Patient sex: M
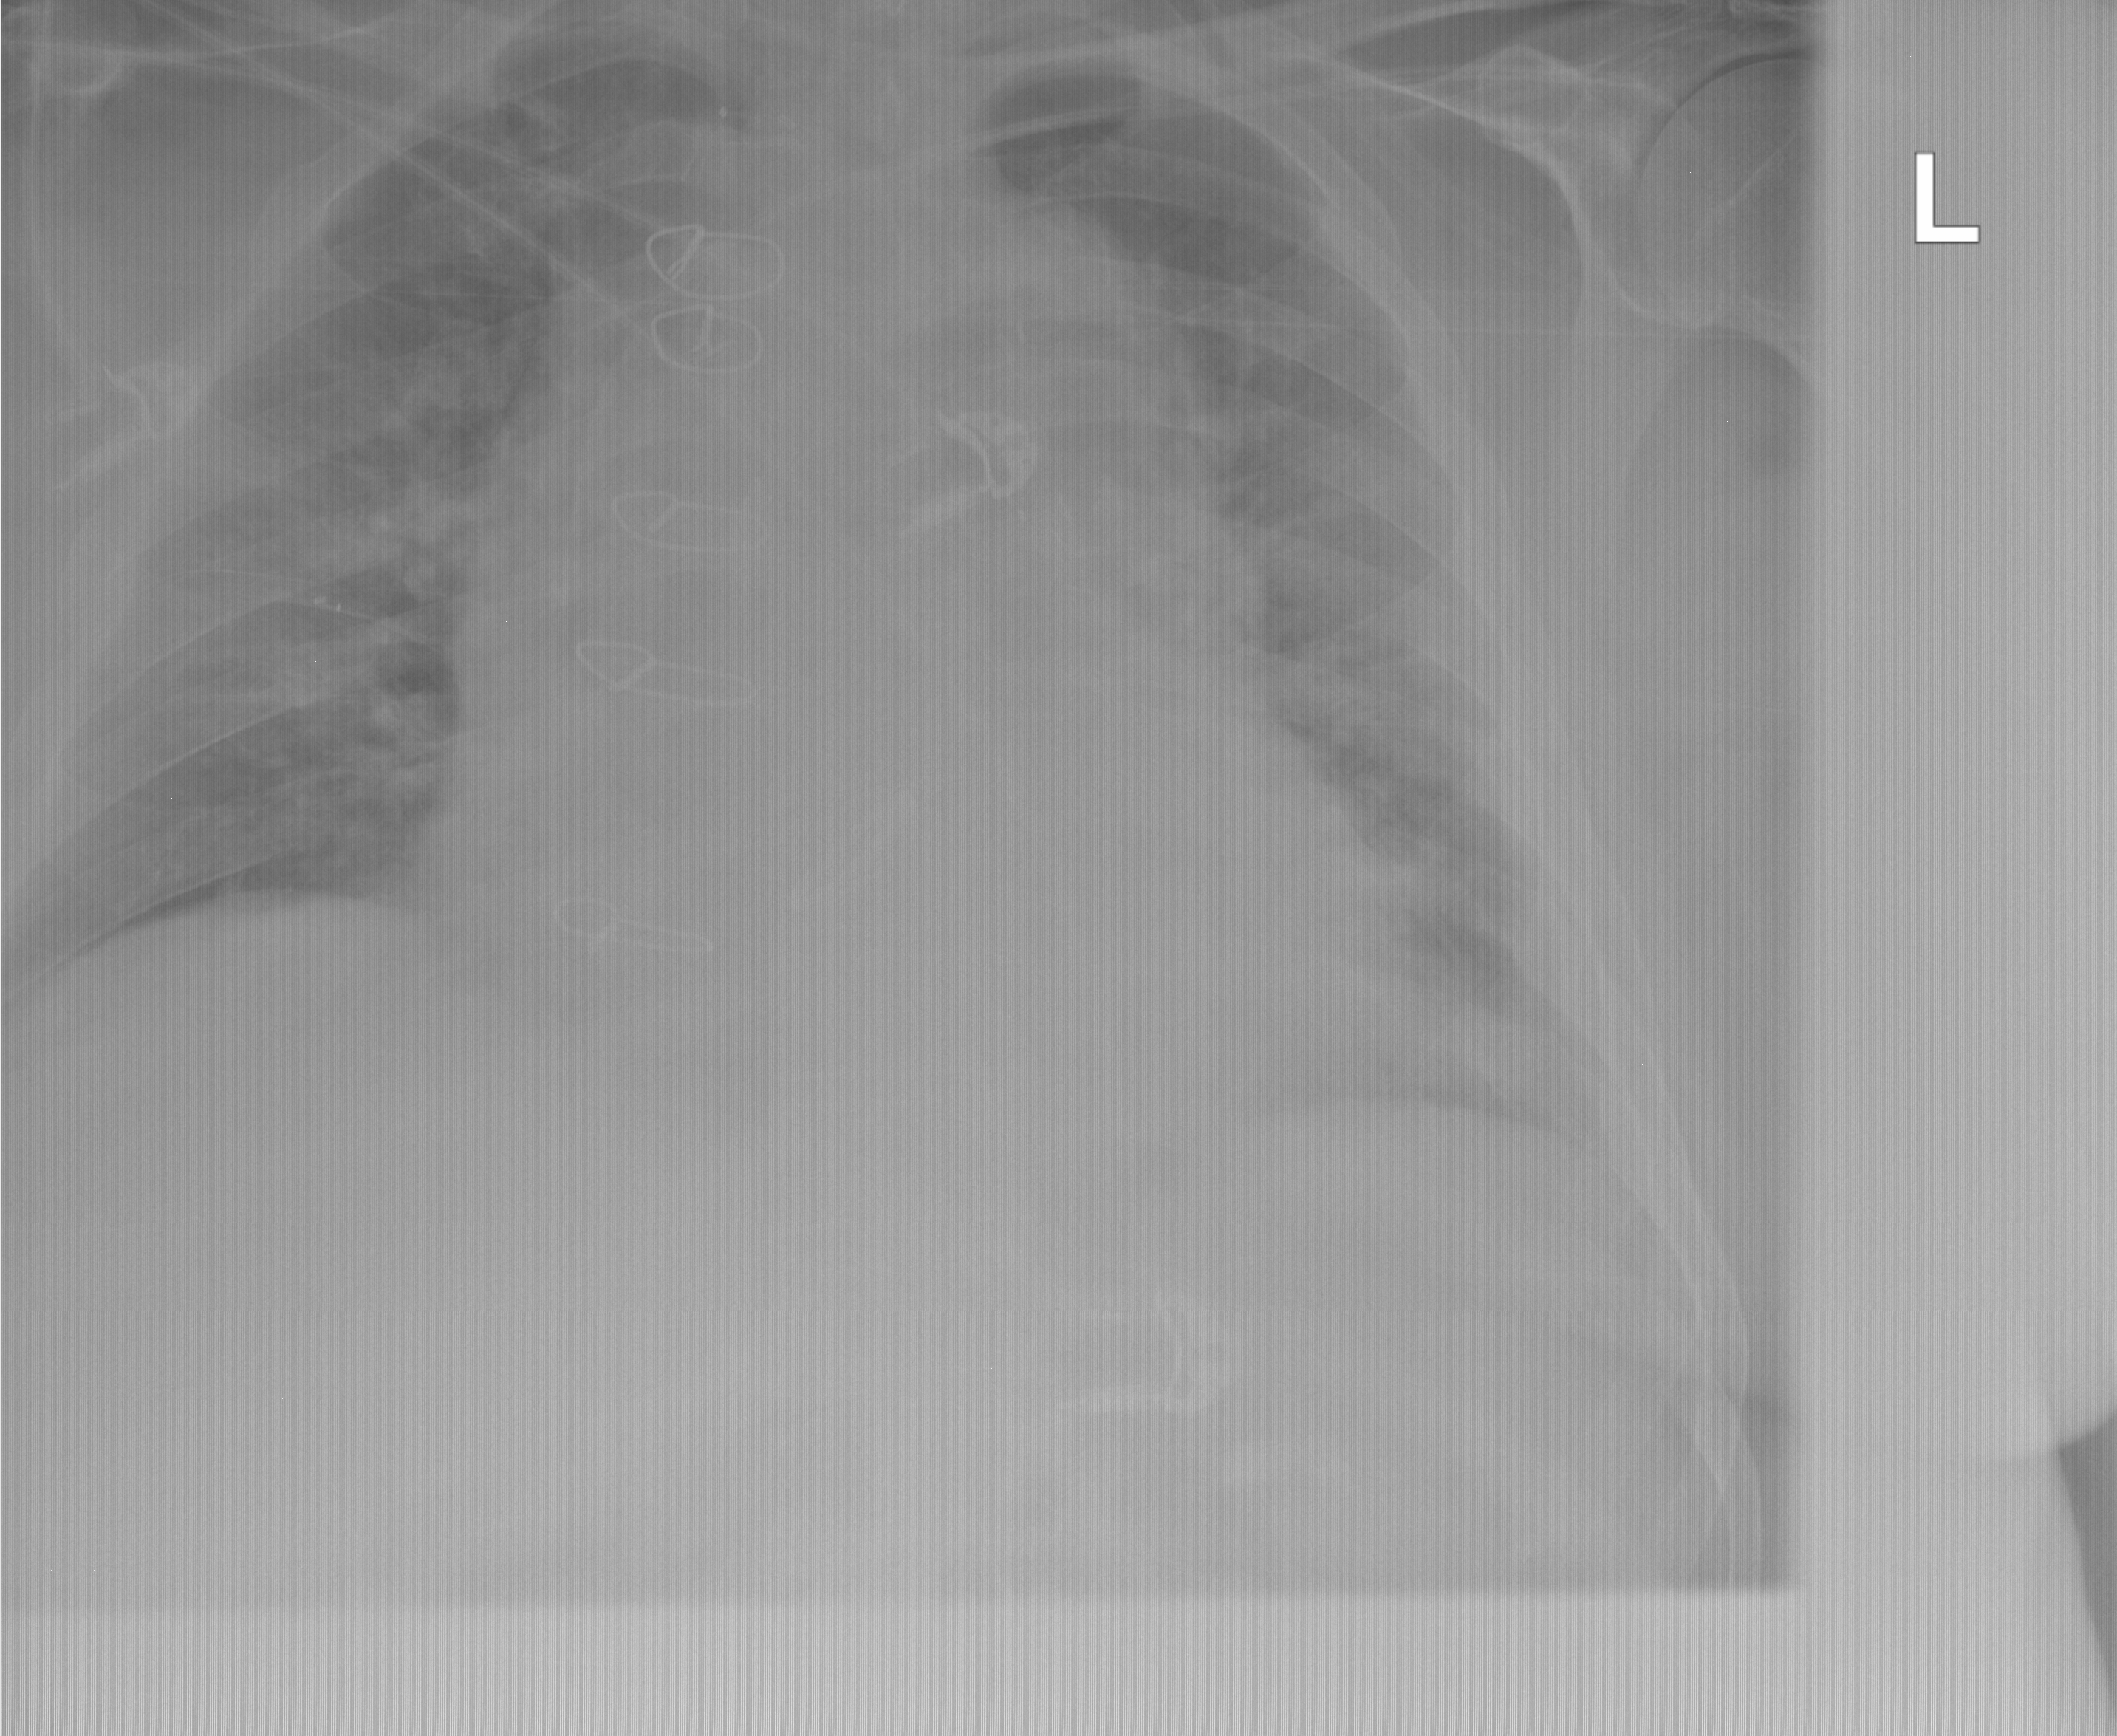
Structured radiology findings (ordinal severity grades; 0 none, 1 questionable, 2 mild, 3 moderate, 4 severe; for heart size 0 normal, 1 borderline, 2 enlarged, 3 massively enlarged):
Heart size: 2
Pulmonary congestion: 0
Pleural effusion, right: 0
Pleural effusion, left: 0
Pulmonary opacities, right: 0
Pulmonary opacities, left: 1
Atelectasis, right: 0
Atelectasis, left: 1